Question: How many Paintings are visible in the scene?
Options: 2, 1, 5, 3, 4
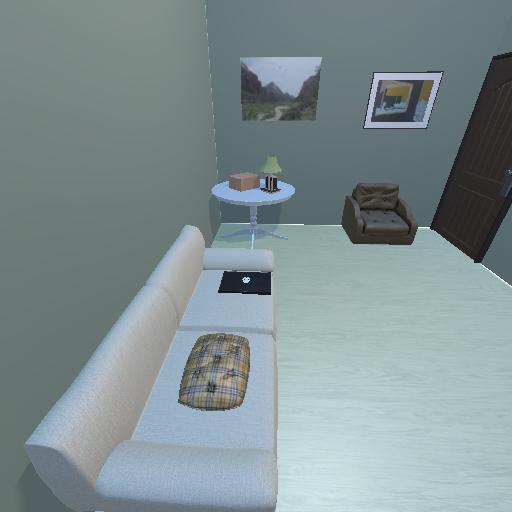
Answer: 2